Question: I was so thrilled what causes this page to have extra space at the bottom here is the link of the site <URL> I have already checked every elements on the site but there was nothing like margin or bottom that may this is the sample snapshot of what I was trying to mean

Have been trying so hard to search just to solve this please help me
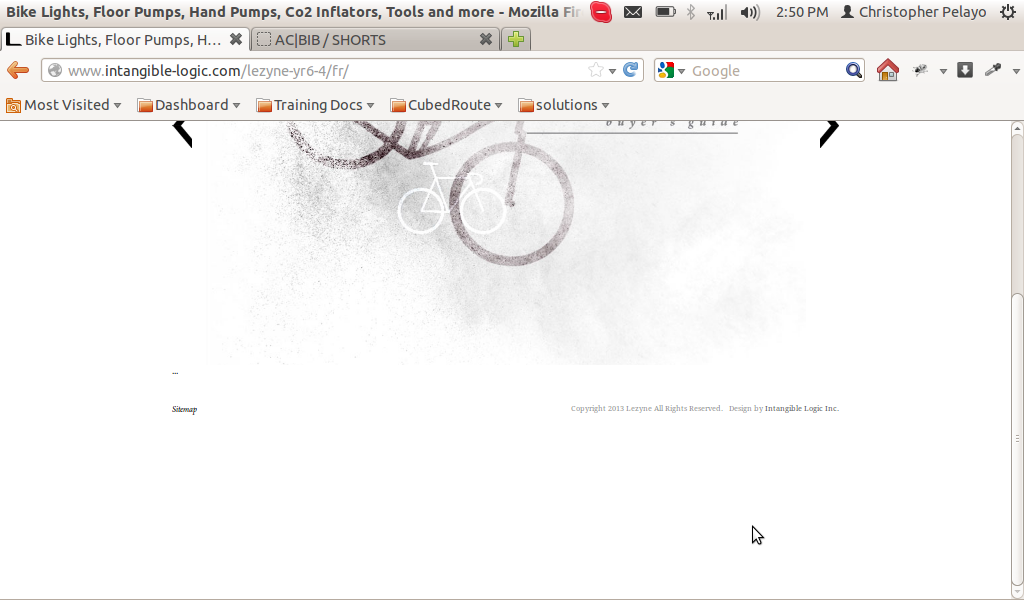
Answer: Your problem lies in the '.maxidrop-main' div. Removing that div takes away the space at the bottom. It may be a div that's not closed like @cryptic said.